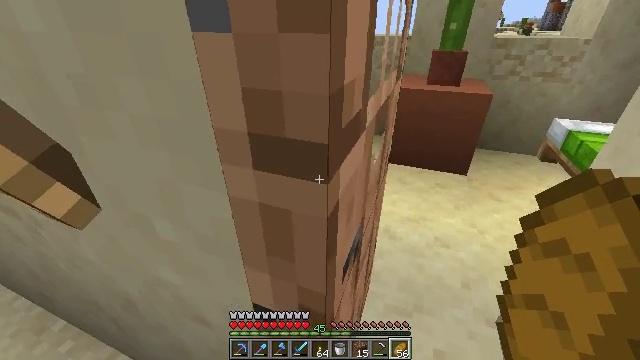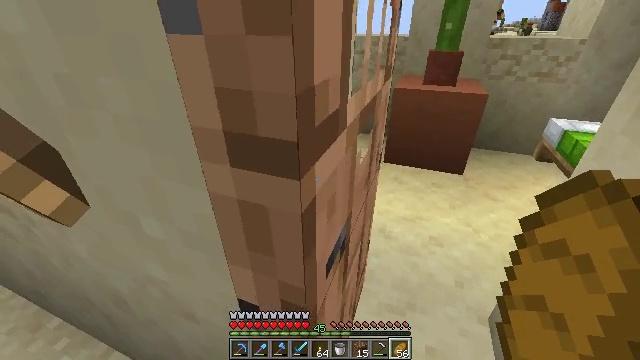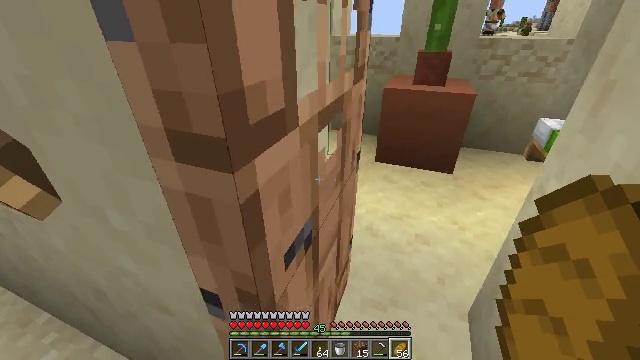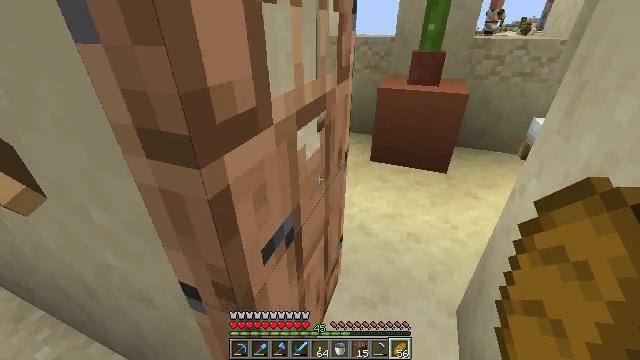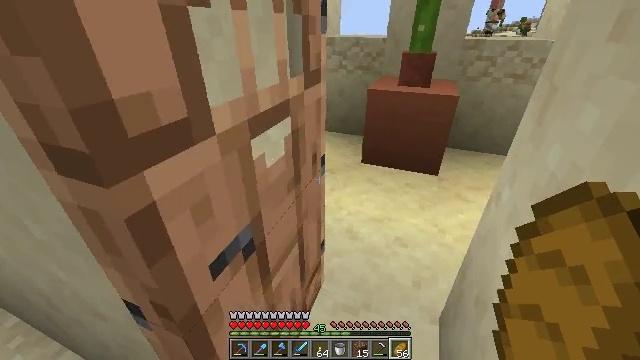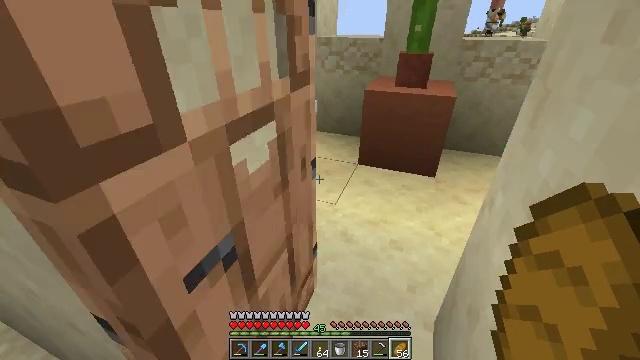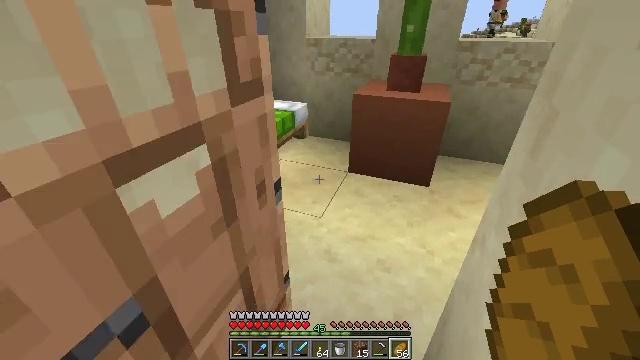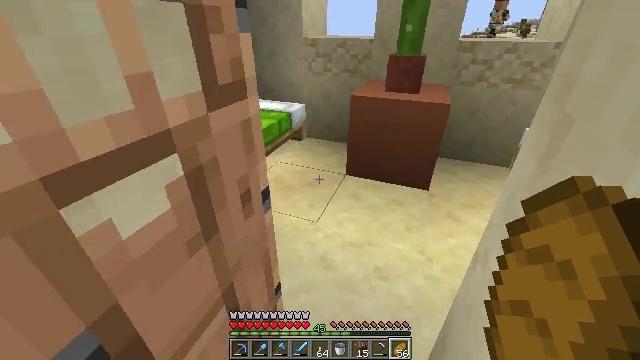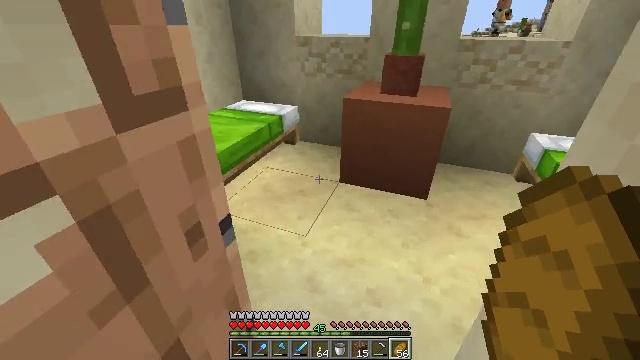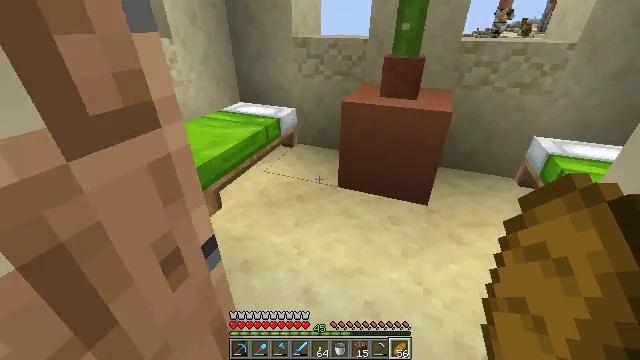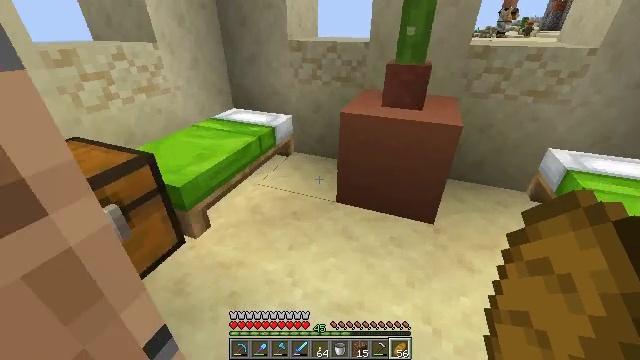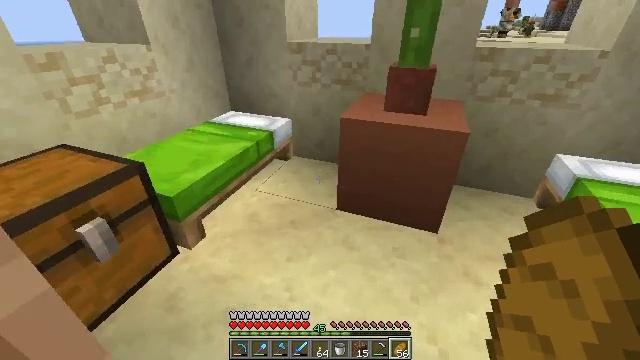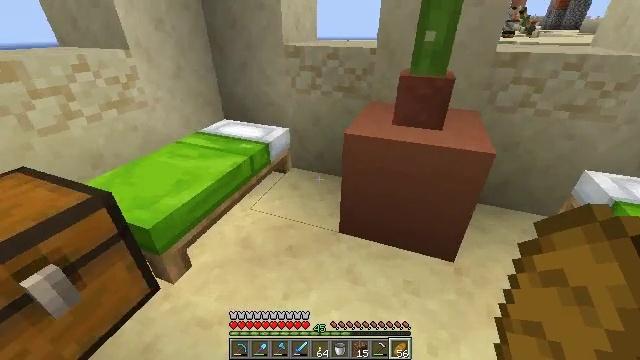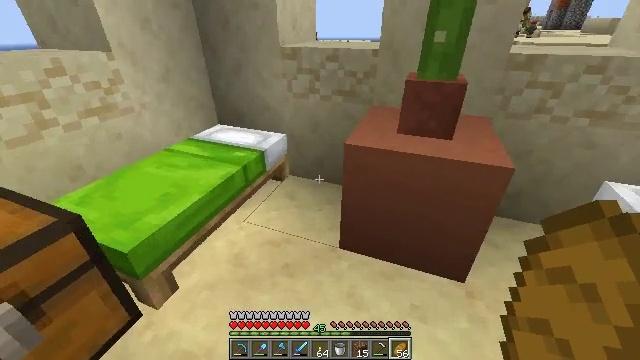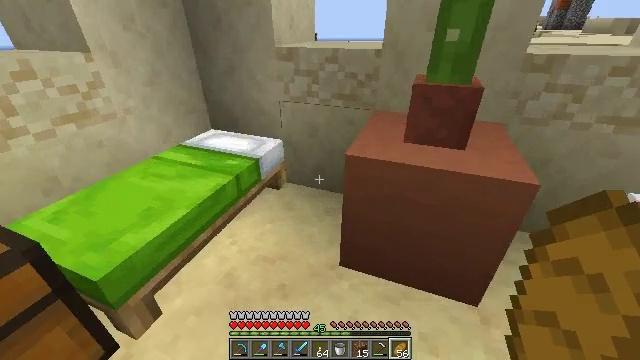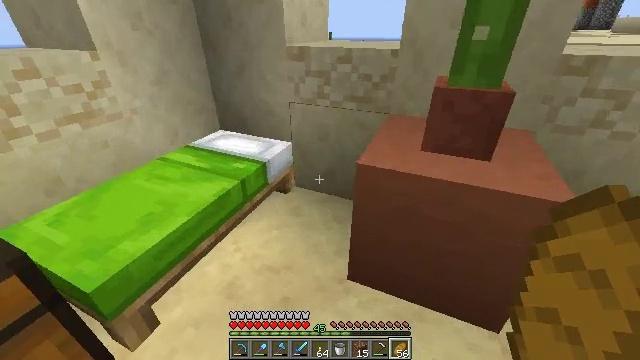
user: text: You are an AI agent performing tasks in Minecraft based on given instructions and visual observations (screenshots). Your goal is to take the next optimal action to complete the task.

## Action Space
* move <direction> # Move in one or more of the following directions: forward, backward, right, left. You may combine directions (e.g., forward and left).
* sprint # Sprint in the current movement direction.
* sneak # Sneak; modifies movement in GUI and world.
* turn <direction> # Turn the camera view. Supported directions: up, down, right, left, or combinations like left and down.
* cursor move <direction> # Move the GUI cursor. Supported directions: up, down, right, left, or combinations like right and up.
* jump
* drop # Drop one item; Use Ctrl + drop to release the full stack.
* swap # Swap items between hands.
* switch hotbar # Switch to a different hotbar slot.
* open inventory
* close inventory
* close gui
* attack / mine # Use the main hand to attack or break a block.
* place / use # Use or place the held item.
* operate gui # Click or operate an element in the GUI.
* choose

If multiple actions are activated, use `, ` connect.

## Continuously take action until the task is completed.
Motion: motion action
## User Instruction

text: Mine the lime bed to collect it.
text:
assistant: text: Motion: move forward and move right
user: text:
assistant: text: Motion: move forward and move right
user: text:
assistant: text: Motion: move forward and move right
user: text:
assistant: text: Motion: move forward and move right
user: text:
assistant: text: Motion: move forward and move right
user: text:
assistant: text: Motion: move forward and move right
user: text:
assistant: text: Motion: move forward and move right
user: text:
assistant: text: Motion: move forward and move right
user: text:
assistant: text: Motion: move forward
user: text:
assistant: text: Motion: move forward
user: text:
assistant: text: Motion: move forward
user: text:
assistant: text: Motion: move forward
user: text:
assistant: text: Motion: move forward
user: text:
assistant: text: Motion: move forward
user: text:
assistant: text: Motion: turn left
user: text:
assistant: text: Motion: turn left
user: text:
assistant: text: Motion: turn left
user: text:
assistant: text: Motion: move forward, turn left
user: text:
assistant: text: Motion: move forward, turn left
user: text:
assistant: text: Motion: move forward, turn left and down, attack / mine
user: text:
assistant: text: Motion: turn left and down, attack / mine
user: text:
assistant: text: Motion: turn down, attack / mine
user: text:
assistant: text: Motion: turn left and down, attack / mine
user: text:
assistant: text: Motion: turn left and down
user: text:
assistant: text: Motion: turn left and down, attack / mine
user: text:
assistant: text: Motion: attack / mine
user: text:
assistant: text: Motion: attack / mine
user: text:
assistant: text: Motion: no_op
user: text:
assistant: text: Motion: attack / mine
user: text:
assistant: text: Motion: attack / mine